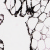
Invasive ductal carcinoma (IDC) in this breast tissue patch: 0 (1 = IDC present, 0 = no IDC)